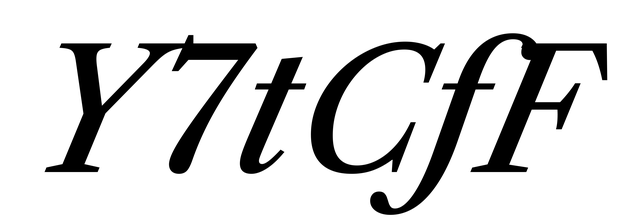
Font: LibreCaslonText-Italic_Medium_Italic